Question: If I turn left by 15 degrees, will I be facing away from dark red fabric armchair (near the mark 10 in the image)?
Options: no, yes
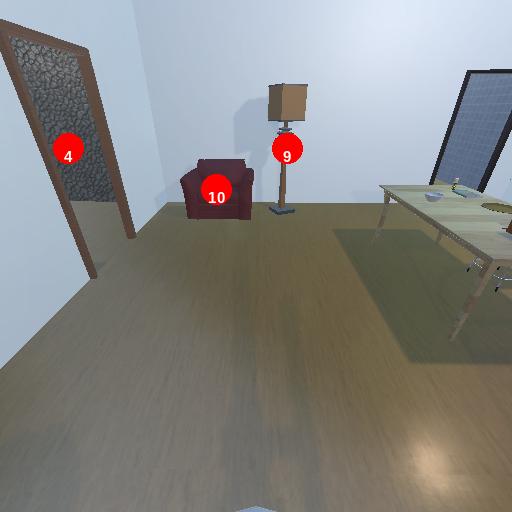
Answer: no